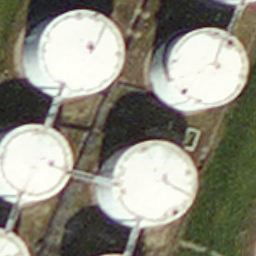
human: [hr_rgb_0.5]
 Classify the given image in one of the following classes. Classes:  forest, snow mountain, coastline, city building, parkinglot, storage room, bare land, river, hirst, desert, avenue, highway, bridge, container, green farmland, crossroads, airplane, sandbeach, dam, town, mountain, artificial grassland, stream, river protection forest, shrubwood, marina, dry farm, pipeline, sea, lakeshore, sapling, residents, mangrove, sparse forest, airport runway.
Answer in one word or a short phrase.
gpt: storage room